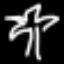
Label: palm tree